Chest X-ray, PA view. Patient: 28 years old, sex F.
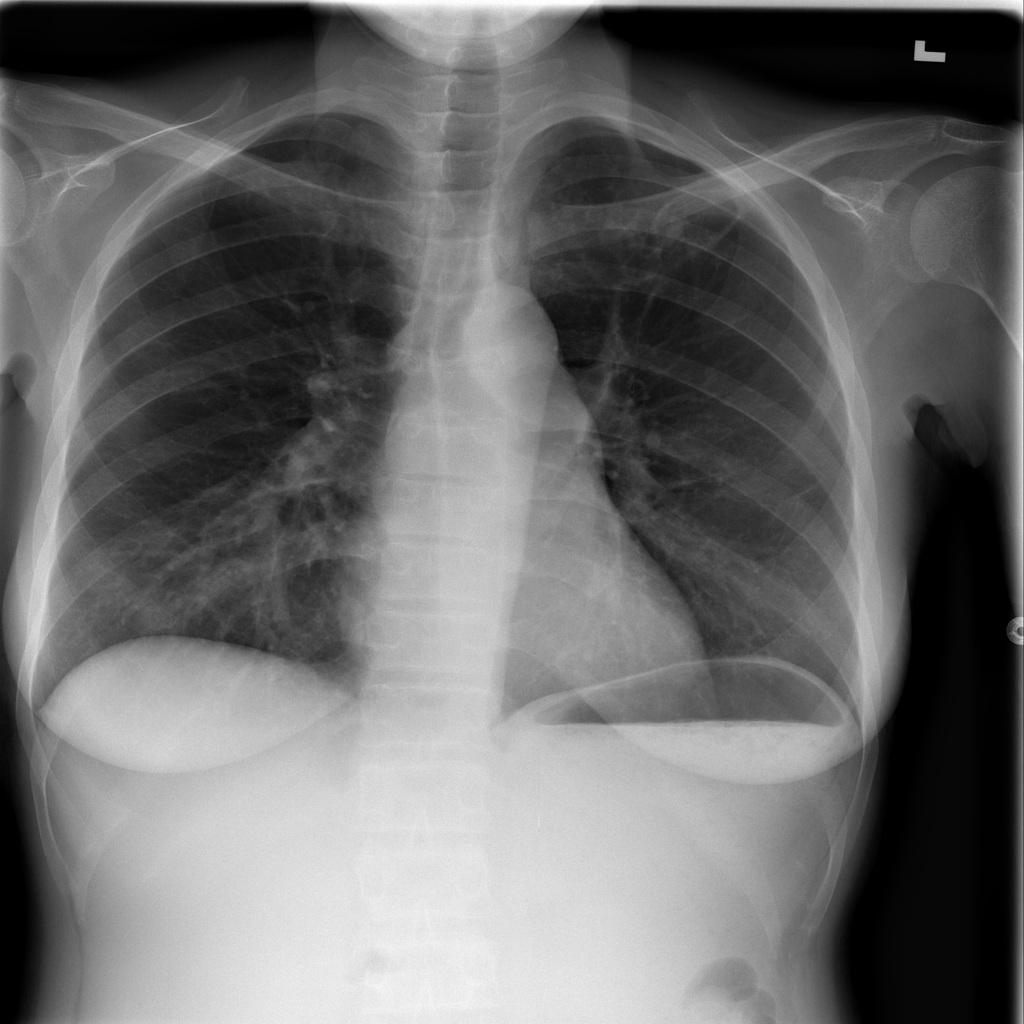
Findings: No Finding